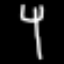
Label: fork